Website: macys
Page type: customer-info-address
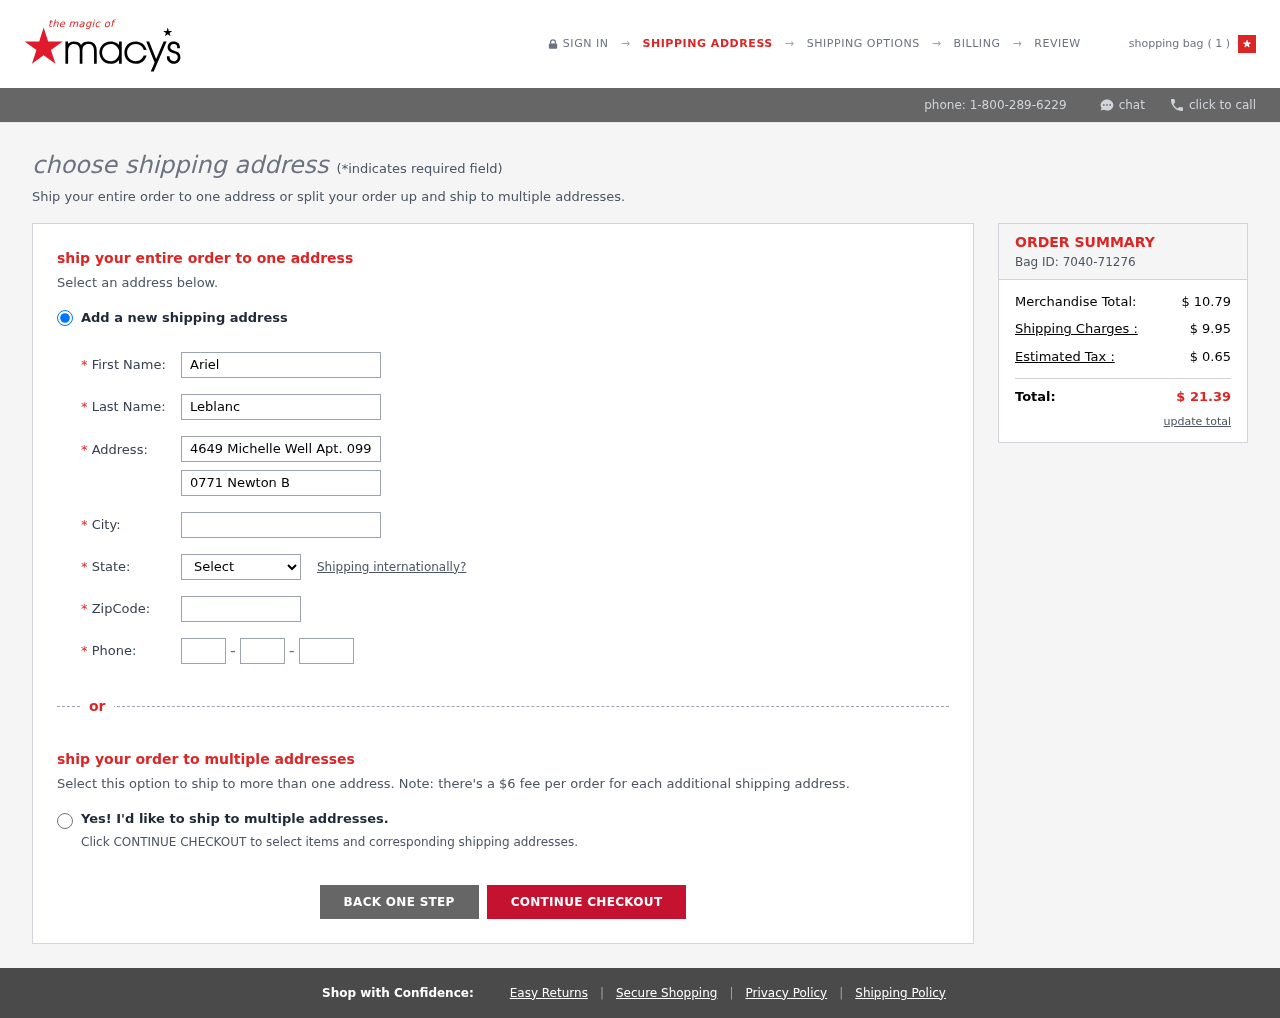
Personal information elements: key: PII_CITY
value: Lake Jennifer
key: PII_FIRSTNAME
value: Ariel
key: PII_LASTNAME
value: Leblanc
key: PII_PHONE_AREA
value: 648
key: PII_PHONE_PREFIX
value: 968
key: PII_PHONE_SUFFIX
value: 7932
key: PII_POSTCODE
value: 13182
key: PII_STATE_ABBR
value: IN
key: PII_STREET
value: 4649 Michelle Well Apt. 099
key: PII_STREET2
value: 0771 Newton Burgs
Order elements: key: ORDER_NUM_ITEMS
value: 1
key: ORDER_ID
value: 7040-71276
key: ORDER_SUBTOTAL
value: $ 10.79
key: ORDER_SHIPPING_COST
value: $ 9.95
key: ORDER_TAX
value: $ 0.65
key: ORDER_TOTAL
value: $ 21.39